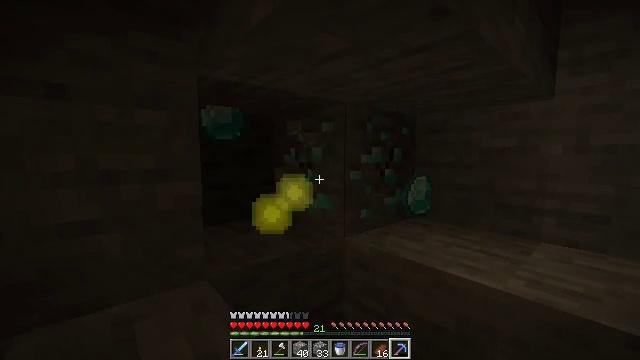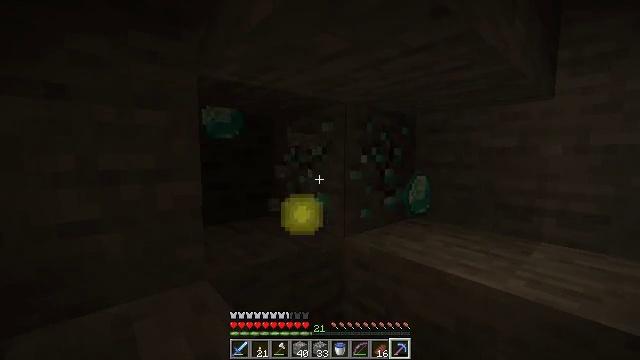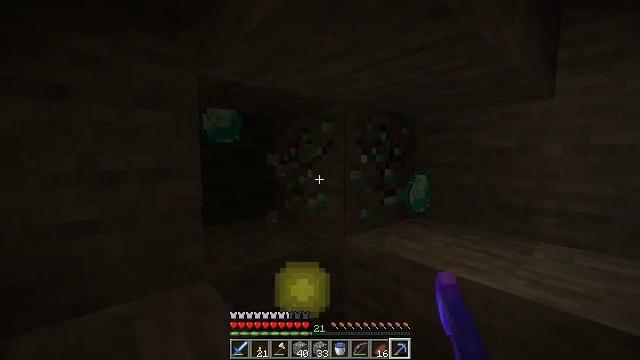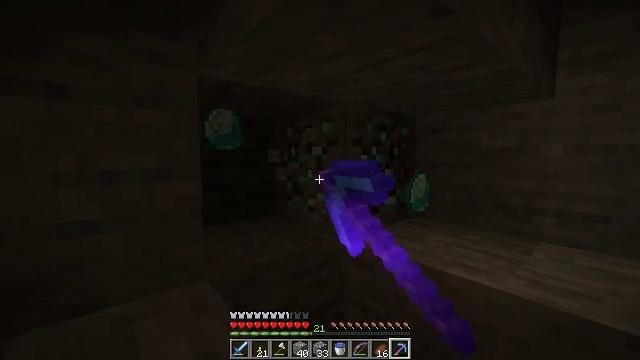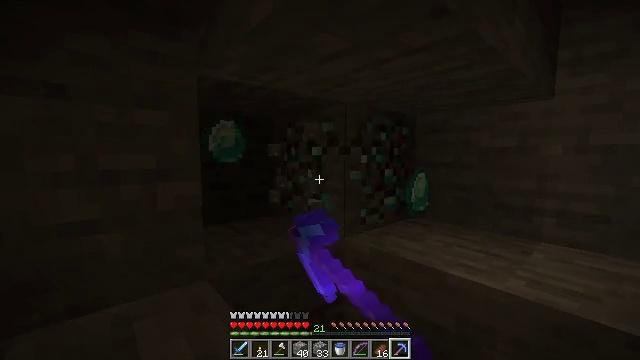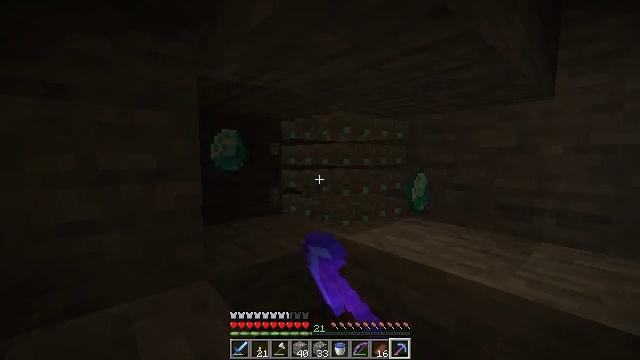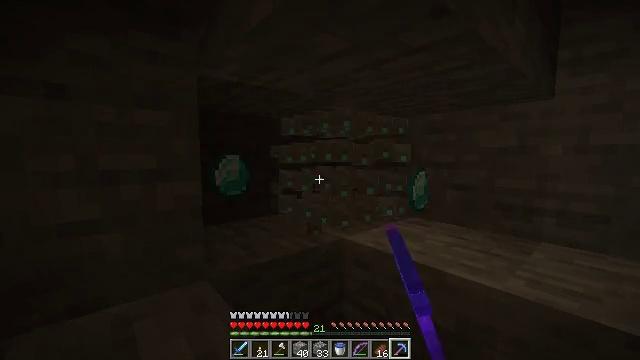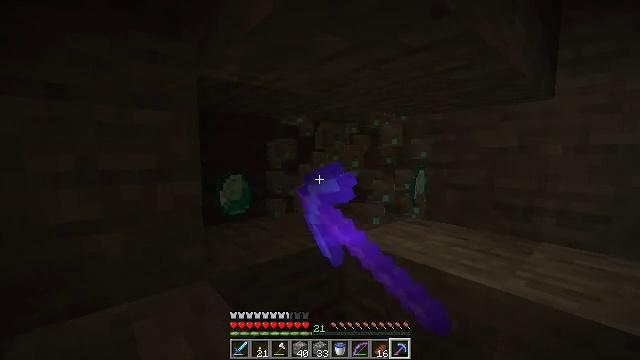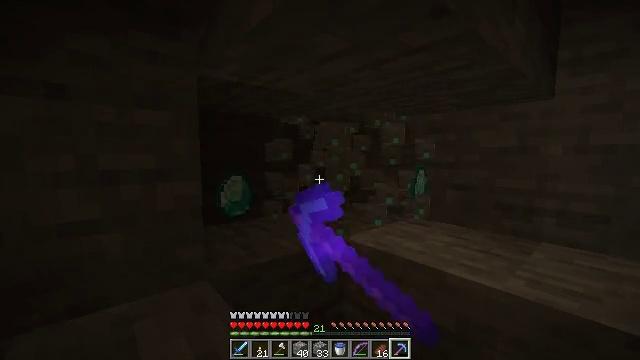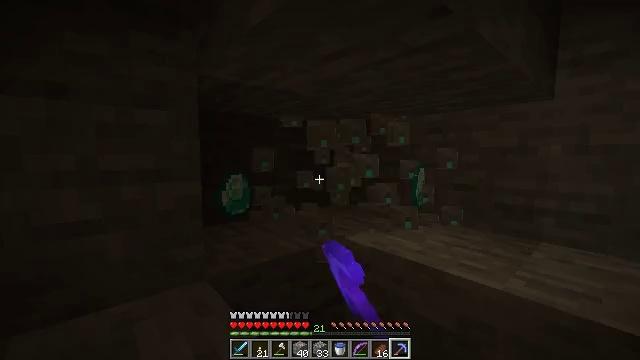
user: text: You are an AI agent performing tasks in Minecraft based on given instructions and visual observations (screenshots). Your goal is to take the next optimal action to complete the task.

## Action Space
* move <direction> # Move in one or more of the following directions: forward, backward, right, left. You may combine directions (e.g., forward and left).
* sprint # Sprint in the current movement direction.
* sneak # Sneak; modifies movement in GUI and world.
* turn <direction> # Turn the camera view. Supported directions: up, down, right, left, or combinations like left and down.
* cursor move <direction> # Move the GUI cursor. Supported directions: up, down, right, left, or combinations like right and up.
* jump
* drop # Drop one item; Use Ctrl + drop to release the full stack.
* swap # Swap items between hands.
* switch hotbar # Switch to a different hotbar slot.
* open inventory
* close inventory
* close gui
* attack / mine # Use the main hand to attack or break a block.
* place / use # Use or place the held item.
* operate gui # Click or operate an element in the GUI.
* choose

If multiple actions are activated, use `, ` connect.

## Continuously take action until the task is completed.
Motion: motion action
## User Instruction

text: Extract diamond ore blocks.
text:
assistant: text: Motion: attack / mine
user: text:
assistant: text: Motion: attack / mine
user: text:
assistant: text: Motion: attack / mine
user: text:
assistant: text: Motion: attack / mine
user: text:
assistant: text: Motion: attack / mine
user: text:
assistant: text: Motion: attack / mine
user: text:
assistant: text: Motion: attack / mine
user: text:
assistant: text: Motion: attack / mine
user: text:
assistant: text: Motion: attack / mine
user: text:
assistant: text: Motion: attack / mine